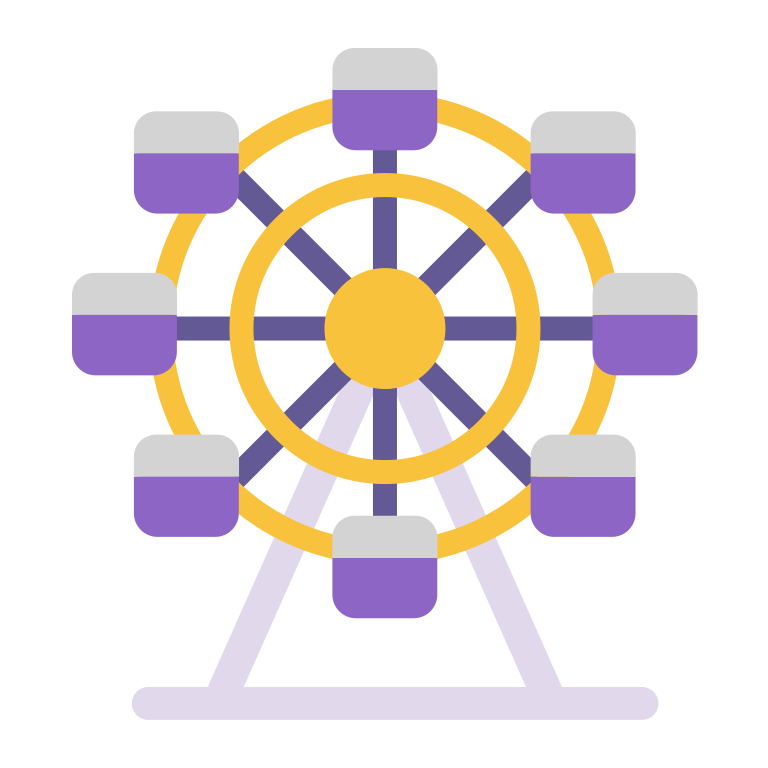
ferris wheel flat